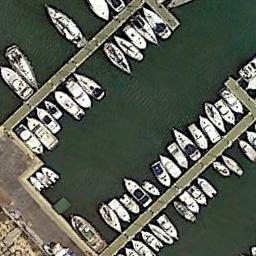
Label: harbor